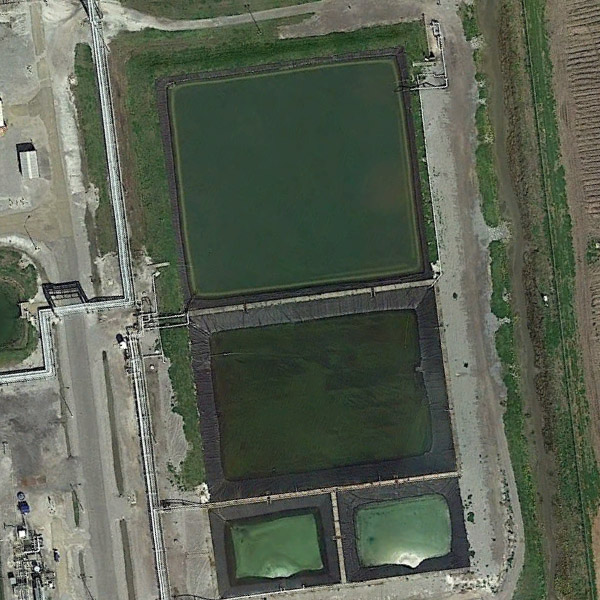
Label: Pond